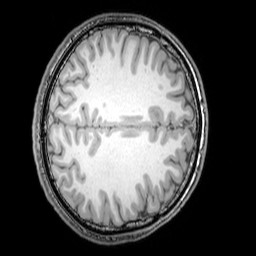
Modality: T1w
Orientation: axial
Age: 20
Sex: male
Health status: healthy
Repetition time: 0.081 s
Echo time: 0.037 s